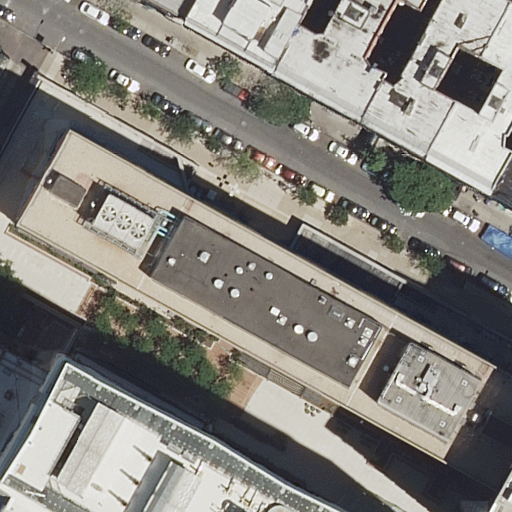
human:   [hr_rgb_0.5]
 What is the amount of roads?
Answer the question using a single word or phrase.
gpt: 1

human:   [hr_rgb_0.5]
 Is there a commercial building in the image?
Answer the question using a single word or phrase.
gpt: no

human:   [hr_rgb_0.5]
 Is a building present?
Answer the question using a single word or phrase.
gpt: yes

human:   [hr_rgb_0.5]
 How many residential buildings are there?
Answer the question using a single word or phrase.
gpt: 11

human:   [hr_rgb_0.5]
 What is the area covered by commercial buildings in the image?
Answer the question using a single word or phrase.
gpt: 0m2

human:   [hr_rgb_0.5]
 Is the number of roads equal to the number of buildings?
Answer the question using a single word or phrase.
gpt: no

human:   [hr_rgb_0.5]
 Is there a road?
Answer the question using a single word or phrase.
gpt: yes

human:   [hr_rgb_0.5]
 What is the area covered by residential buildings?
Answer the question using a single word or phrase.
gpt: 7258m2

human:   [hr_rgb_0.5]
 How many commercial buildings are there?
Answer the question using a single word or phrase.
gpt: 0

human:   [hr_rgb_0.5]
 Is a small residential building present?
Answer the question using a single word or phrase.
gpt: yes

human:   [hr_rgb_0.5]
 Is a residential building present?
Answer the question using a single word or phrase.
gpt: yes

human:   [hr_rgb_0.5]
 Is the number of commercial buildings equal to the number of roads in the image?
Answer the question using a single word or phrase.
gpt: no

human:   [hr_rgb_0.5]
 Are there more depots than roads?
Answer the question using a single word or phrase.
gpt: no

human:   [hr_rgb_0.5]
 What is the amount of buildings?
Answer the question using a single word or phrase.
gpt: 11

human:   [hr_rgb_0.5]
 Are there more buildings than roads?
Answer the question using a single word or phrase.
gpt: yes

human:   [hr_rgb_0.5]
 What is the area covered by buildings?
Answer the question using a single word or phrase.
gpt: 7258m2

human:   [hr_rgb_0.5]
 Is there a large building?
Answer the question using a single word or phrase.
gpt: yes

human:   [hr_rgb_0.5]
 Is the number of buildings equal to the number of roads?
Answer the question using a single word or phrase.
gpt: no

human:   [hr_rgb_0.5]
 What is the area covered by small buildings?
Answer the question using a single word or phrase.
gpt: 57m2

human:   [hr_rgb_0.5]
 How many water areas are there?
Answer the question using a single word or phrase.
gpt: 0

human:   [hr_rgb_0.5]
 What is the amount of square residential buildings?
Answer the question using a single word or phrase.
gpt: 0

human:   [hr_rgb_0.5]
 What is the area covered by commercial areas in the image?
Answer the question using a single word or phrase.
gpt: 0m2

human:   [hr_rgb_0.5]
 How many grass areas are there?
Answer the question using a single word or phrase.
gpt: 0

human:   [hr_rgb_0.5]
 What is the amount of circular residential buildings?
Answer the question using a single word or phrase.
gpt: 0

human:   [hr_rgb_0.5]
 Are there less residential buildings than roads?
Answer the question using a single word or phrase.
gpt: no

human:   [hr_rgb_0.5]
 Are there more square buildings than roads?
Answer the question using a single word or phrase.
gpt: no

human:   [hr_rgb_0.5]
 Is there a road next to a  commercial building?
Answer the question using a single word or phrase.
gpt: no

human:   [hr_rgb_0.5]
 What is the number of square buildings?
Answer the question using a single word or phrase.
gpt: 0

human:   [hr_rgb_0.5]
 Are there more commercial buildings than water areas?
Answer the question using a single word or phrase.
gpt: no

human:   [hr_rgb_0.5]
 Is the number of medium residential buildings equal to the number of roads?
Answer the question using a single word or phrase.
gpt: no

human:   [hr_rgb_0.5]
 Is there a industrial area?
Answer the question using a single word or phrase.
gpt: no

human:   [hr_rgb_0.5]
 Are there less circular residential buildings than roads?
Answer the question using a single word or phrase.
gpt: yes

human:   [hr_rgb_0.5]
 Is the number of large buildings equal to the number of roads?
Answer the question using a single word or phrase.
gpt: no

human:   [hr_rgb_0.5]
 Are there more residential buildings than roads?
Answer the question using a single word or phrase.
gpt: yes

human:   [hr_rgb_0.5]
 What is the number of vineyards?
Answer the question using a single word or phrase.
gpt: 0

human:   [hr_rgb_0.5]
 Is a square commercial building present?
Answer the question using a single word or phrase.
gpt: no

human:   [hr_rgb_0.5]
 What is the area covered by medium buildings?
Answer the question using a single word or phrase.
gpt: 1279m2

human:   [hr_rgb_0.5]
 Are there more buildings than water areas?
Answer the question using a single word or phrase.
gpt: yes

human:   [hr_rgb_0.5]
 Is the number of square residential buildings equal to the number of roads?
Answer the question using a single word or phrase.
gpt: no

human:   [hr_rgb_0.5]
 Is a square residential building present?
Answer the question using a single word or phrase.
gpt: no

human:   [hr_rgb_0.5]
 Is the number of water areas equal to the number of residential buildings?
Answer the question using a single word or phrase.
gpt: no

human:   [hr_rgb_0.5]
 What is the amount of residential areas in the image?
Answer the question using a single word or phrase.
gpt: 0

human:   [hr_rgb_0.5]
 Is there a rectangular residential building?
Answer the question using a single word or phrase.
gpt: yes

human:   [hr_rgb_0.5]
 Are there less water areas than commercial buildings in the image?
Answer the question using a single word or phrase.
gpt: no

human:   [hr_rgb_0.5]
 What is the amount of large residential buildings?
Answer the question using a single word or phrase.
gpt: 2

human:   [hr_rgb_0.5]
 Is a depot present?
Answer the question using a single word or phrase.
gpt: no

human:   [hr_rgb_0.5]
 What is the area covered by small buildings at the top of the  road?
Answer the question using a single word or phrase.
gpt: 19m2

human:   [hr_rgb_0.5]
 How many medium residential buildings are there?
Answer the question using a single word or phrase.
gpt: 5

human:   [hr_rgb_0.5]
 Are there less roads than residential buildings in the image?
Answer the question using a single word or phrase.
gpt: yes

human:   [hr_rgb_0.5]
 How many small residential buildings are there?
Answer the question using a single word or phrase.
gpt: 4

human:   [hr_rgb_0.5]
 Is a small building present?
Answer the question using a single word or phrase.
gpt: yes

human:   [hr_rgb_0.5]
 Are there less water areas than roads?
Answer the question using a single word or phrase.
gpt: yes

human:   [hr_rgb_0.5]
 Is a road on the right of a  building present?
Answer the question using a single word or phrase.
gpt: yes

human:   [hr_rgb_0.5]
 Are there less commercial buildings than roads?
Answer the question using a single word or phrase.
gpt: yes

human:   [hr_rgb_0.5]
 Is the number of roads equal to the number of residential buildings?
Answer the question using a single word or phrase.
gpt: no

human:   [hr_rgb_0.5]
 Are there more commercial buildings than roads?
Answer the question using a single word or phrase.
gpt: no

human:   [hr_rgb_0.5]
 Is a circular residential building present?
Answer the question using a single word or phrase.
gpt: no

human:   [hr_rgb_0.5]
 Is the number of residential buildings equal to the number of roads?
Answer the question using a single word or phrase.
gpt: no

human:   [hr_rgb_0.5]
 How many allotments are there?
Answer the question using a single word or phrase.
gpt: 0

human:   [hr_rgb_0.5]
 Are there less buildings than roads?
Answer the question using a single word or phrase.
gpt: no

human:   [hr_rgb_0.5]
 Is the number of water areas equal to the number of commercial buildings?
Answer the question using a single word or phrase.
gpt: yes

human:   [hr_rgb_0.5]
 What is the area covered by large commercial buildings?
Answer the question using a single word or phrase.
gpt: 0m2

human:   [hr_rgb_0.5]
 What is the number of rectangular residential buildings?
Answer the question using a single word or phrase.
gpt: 5

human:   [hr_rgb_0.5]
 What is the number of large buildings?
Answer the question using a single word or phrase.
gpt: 2